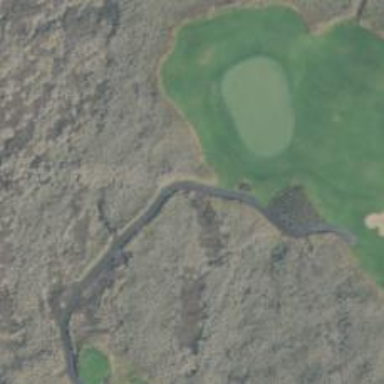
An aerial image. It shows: Path for both roads and golfers.